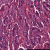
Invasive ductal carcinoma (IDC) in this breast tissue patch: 1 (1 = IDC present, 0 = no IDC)